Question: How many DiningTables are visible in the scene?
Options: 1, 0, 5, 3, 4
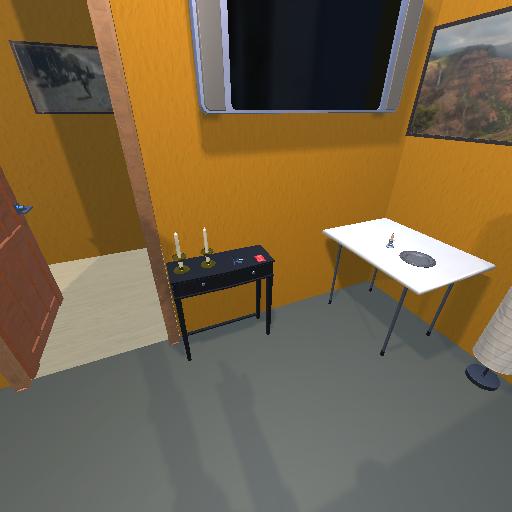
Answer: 1